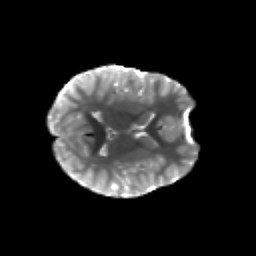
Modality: T2w
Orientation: axial
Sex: female
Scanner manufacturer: siemens
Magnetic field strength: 3 T
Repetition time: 5 s
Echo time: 0.071 s